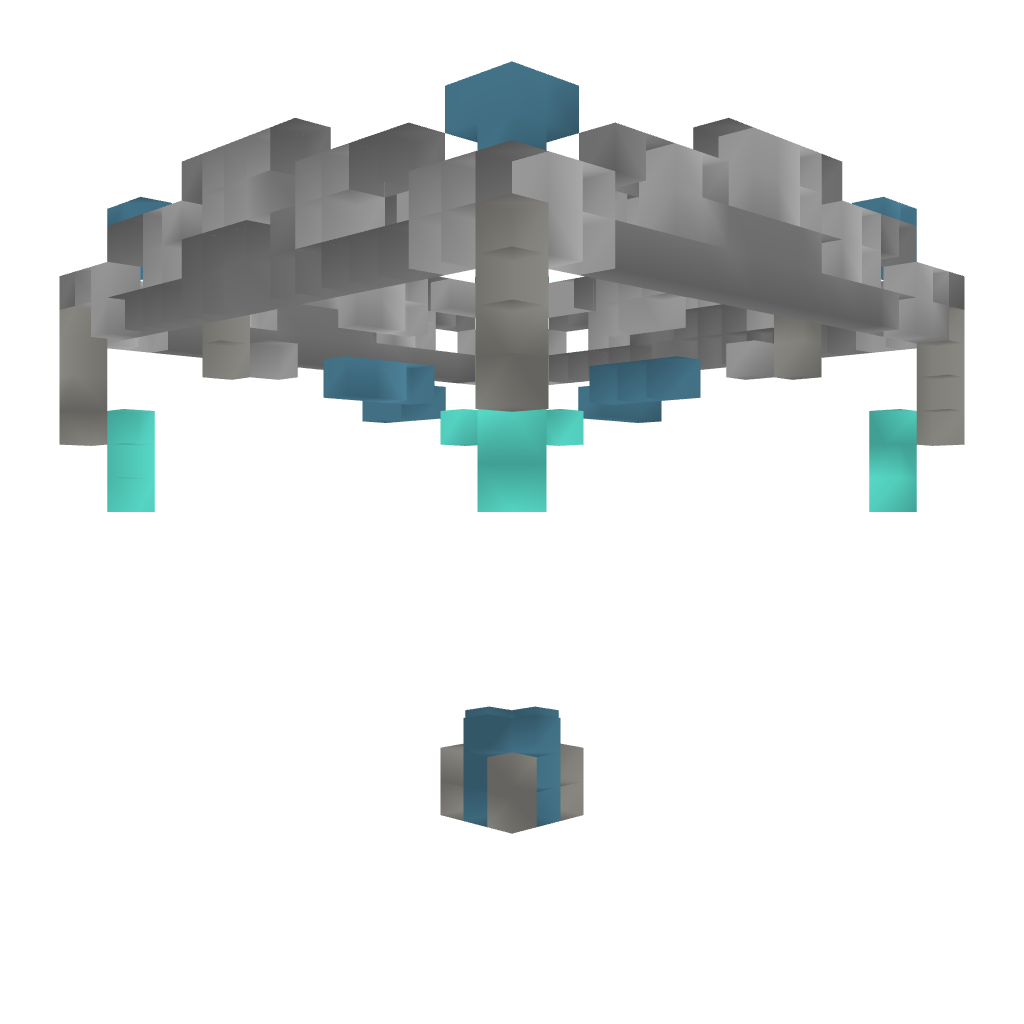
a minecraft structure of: Flying spawn concept